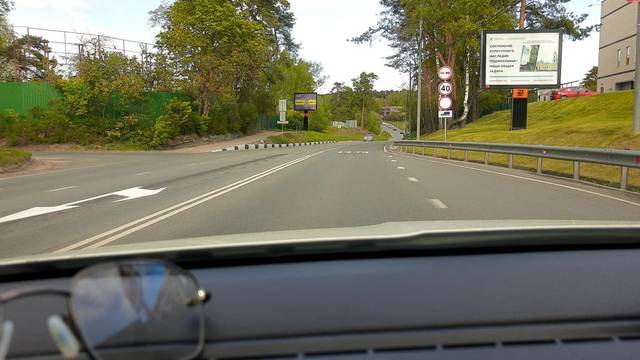
Region: Russia
Coordinates: 55.739, 37.269